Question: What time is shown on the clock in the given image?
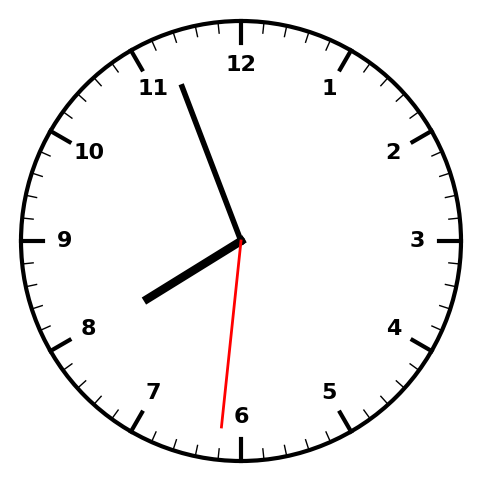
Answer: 07:56:31